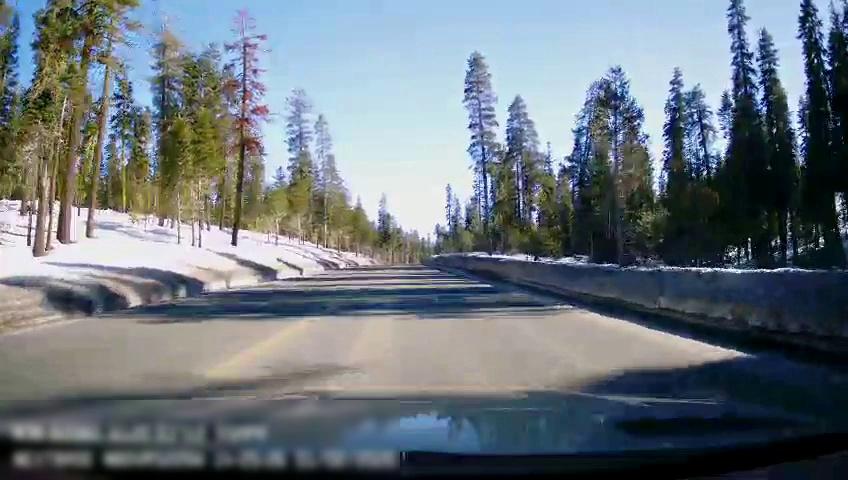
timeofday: Day
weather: Snowy
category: Drivable Space